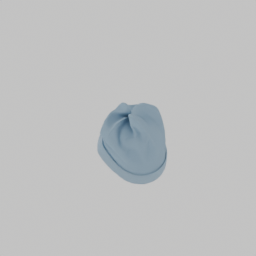
Label: people